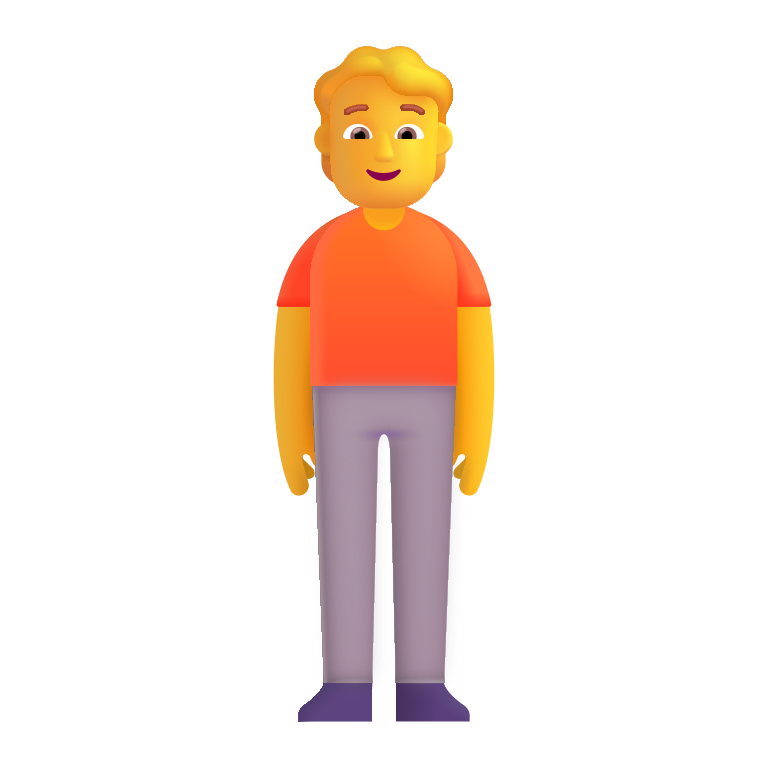
person standing color default